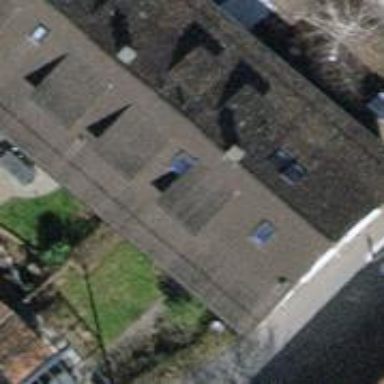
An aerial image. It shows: Building with tiled roof.